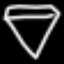
Label: diamond